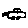
Label: car